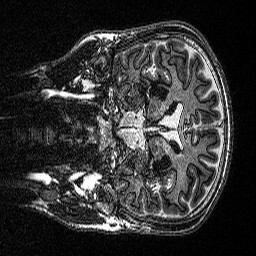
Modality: MP2RAGE
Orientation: coronal
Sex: male
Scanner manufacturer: siemens
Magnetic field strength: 3 T
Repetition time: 5 s
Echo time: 0.00292 s